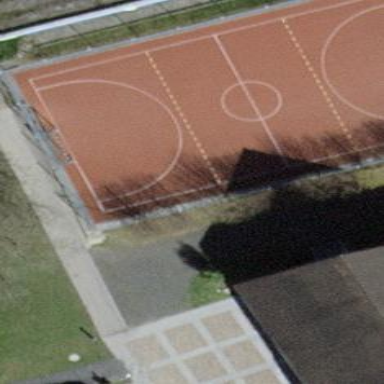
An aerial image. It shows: Multi-sport pitch with tartan surface.